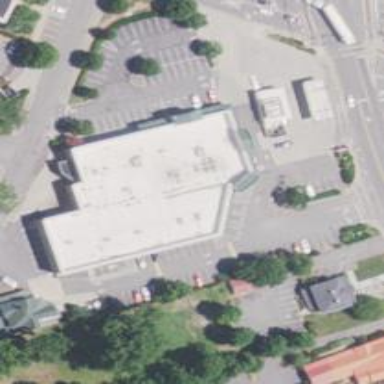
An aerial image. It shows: Pharmacy providing healthcare services.